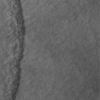
Label: not_dusty